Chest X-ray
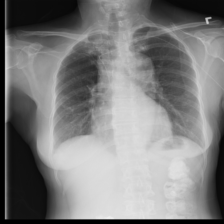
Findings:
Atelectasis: negative
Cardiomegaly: negative
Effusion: negative
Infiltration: negative
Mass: negative
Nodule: negative
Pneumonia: negative
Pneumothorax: negative
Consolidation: negative
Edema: negative
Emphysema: negative
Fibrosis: negative
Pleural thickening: negative
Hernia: negative